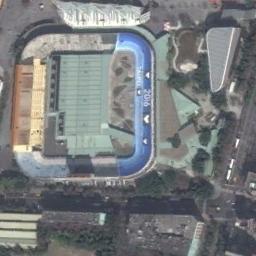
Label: stadium